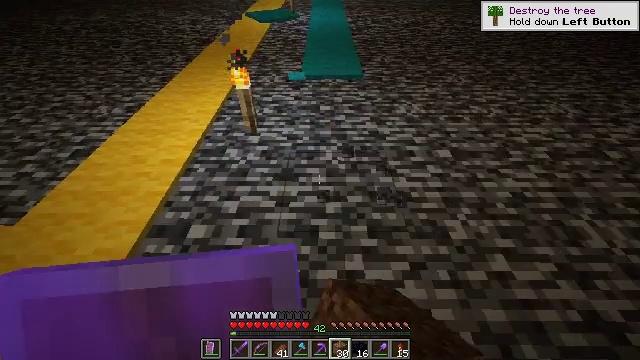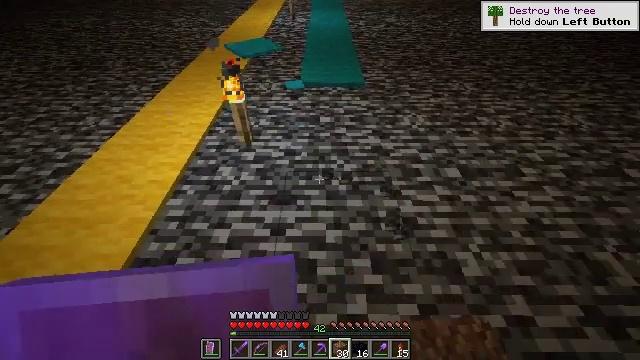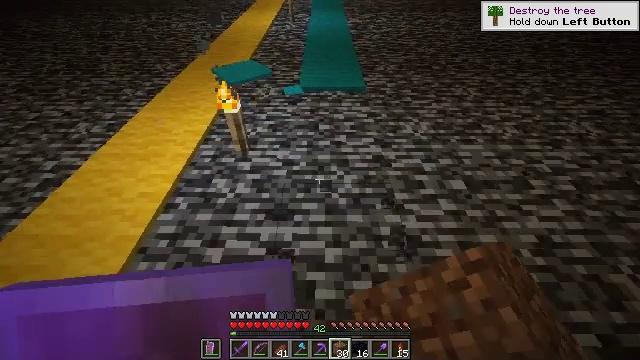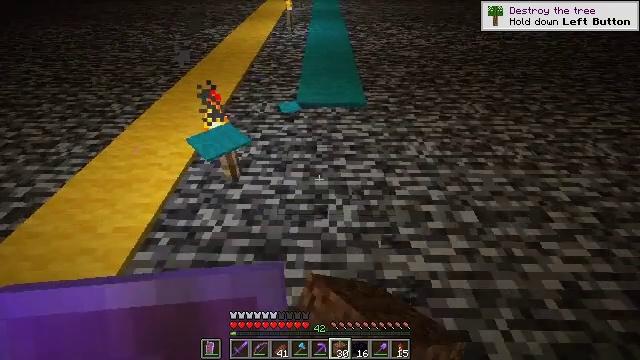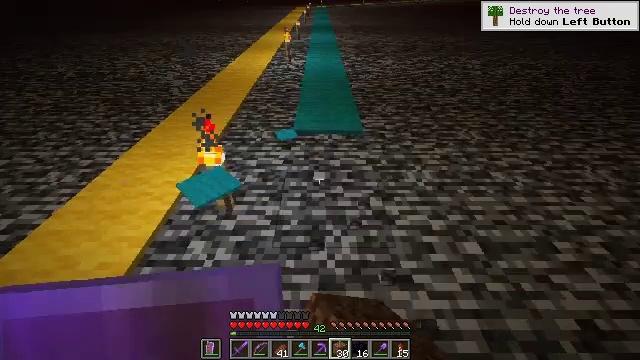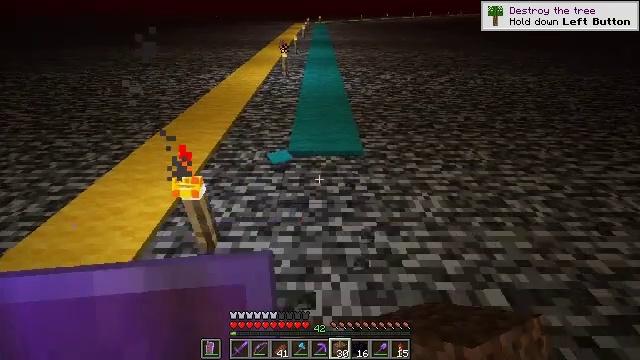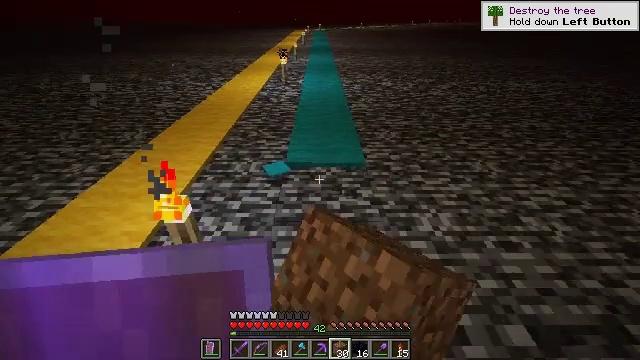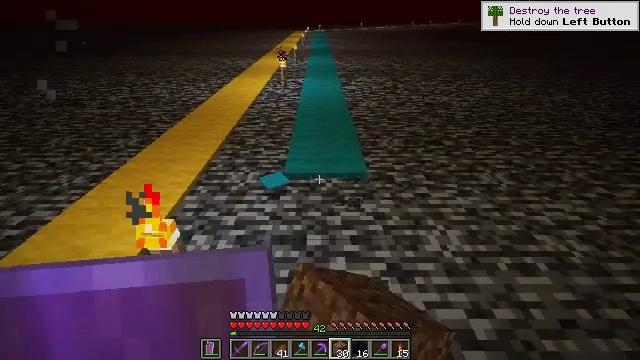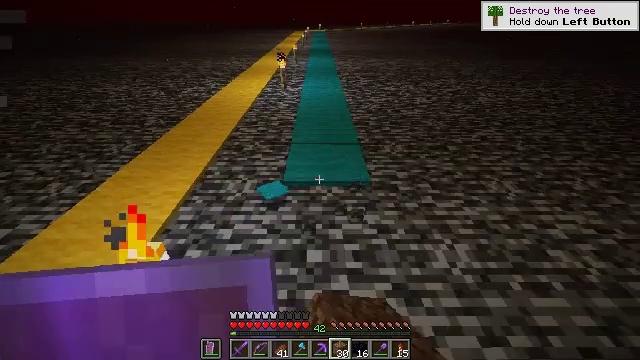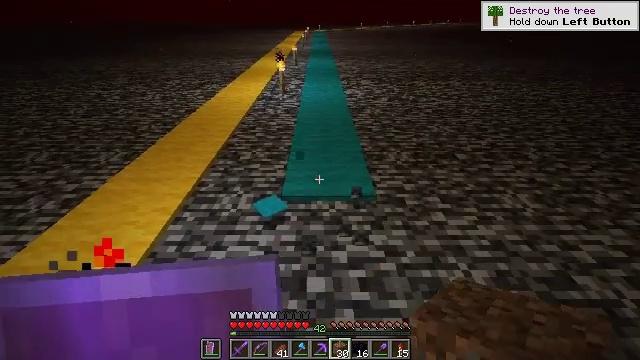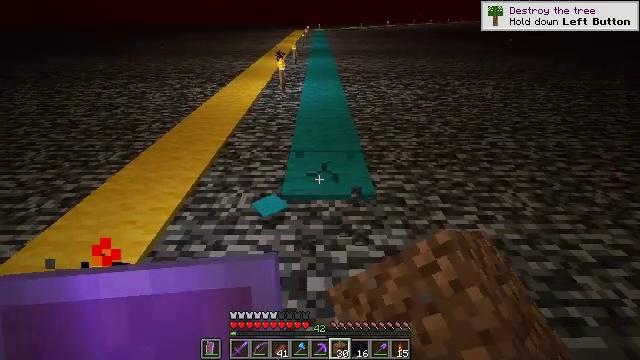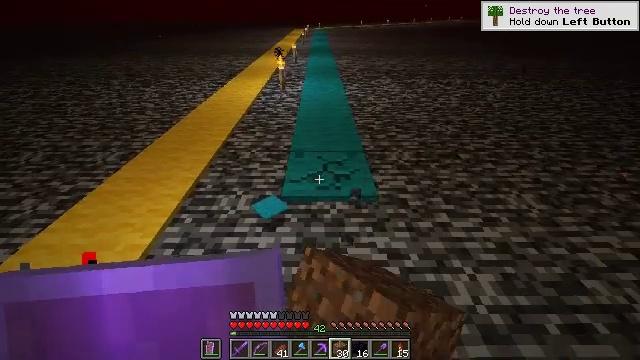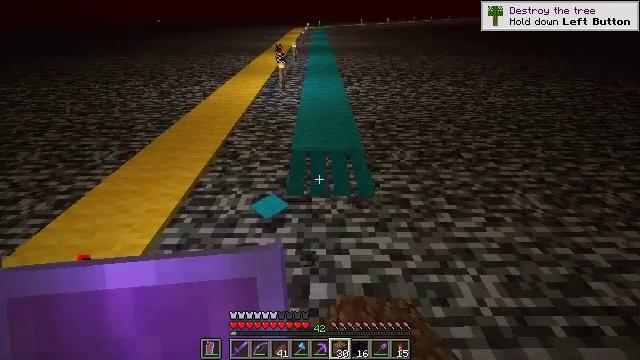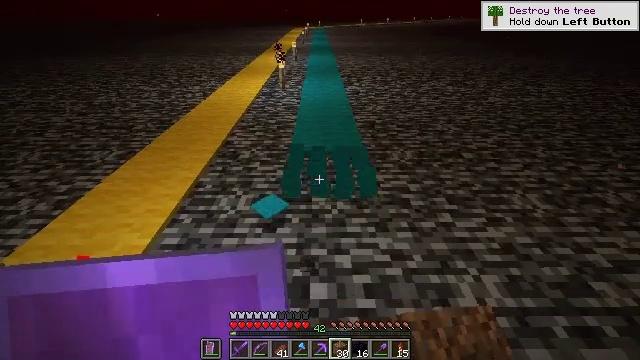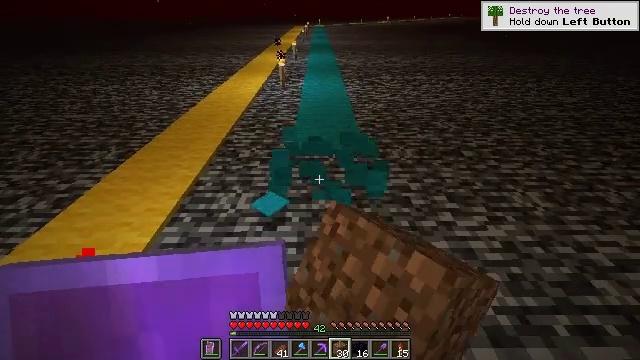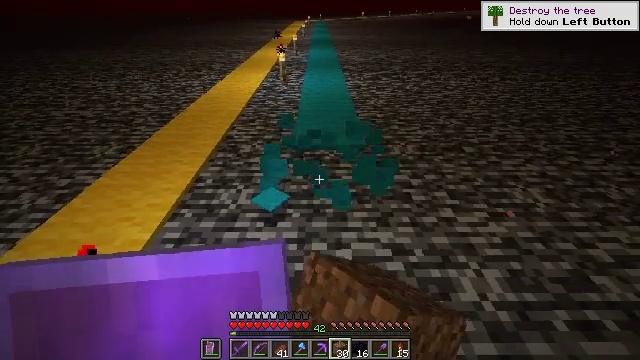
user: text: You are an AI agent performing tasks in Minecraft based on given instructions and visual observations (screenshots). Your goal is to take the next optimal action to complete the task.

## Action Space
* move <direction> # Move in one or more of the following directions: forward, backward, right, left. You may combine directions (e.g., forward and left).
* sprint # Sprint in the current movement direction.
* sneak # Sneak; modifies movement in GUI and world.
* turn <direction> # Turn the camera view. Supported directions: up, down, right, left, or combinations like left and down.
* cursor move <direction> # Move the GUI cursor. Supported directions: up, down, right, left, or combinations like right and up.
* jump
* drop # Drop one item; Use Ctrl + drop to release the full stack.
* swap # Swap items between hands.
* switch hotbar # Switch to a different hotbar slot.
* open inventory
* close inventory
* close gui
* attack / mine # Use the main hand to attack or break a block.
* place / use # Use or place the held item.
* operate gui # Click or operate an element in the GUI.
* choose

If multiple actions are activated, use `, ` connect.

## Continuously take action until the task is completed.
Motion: motion action
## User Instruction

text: mine block cyan carpet
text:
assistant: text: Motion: move forward, attack / mine
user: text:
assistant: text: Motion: move forward, attack / mine
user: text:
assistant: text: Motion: move forward, turn up, attack / mine
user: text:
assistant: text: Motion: move forward, turn up, attack / mine
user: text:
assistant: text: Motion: move forward, turn up, attack / mine
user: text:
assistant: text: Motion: move forward, turn up, attack / mine
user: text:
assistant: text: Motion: move forward, attack / mine
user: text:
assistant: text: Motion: move forward, attack / mine
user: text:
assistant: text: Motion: attack / mine
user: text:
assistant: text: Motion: attack / mine
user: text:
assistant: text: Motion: attack / mine
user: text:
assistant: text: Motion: attack / mine
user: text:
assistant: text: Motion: attack / mine
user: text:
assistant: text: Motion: attack / mine
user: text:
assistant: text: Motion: attack / mine
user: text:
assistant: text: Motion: attack / mine
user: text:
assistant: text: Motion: move forward, attack / mine
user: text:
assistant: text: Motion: move forward, attack / mine
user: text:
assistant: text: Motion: move forward, attack / mine
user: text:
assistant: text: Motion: move forward, attack / mine
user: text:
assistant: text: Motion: move forward, attack / mine
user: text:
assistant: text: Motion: move forward, attack / mine
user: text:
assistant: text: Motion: move forward, attack / mine
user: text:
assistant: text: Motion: move forward, attack / mine
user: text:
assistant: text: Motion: move forward, attack / mine
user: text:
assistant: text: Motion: attack / mine
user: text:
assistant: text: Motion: attack / mine
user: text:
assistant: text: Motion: attack / mine
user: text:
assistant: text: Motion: attack / mine
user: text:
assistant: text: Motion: attack / mine